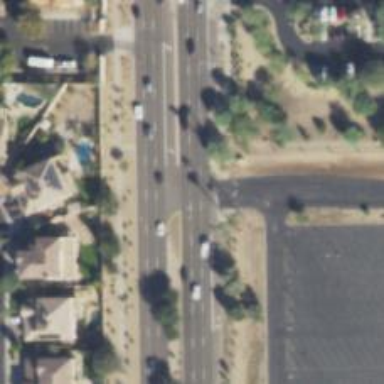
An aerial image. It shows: Secondary road with asphalt surface.